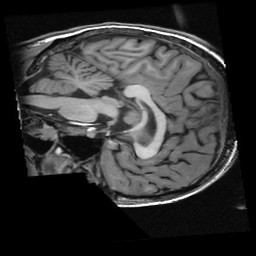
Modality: T1w
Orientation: sagittal
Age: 22
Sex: female